Question: I want to create an angle gradient with RMagick. The final result should look something like the image below. I must be able to define the positions of the colors.

According to <URL> it is possible with the below command.
'''
convert -size 50x1000 gradient: -rotate 90 -alpha set -virtual-pixel Transparent +distort Polar 49 +repage -transverse gradient_angle_masked.png
'''
However, I am completely new to RMagick and by reading its documentation I have not been able to figure out how to translate their command to commands in RMagick.
Can anyone help me translate the command or point me in the right direction? Any sample code would be greatly appreciated.
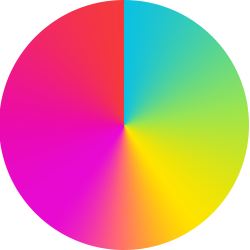
Answer: Refer to:
<URL>
You can find the corresponding RMagick methods/attributes of the command line arguments. The command you gave can be translated to the following Ruby code. However, to get the image you provided, you'll have to dig .
'''
require 'RMagick'
fill = Magick::GradientFill.new(0, 0, 0, 1000, '#FFF', '#000')
image = Magick::Image.new(50, 1000, fill)
image.rotate(90)
image.alpha(Magick::SetAlphaChannel)
image.virtual_pixel_method = Magick::TransparentVirtualPixelMethod
image = image.distort(Magick::PolarDistortion, [0]) do
self.define('distort:Radius_Max', 49)
end
image.transpose
image = image.crop(0, 475, 50, 50, true)
image.write('test.png')
'''
Some pages you might be interested:
- <URL>
Hope that helps.